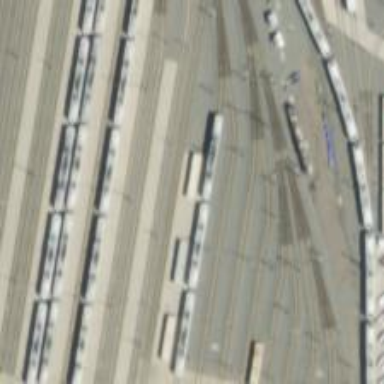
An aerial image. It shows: Light rail service yard with electrified contact lines.